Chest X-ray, PA view. Patient: 37 years old, sex F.
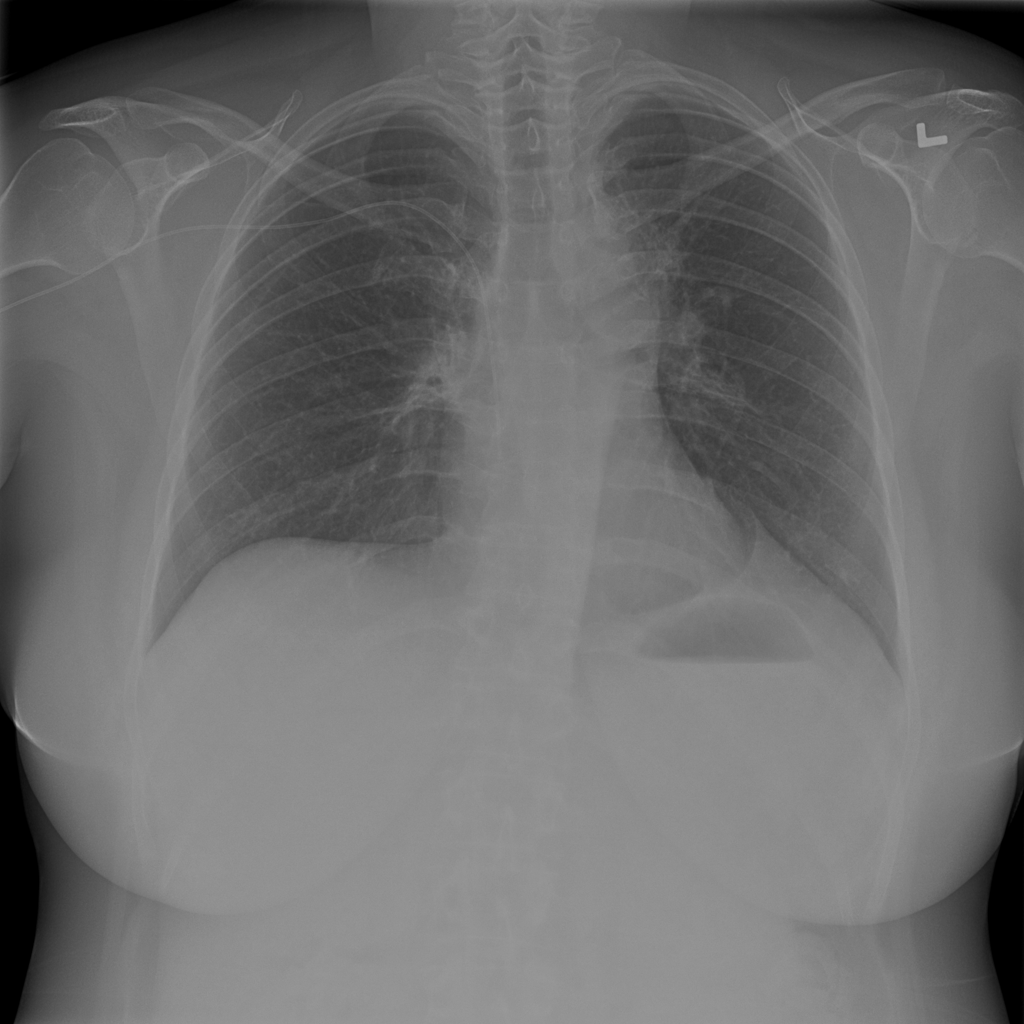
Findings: No Finding